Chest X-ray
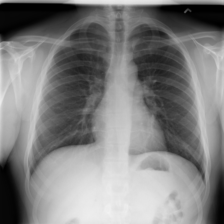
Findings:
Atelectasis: negative
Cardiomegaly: negative
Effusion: negative
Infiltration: negative
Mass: negative
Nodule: negative
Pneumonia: negative
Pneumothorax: negative
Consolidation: negative
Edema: negative
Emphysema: negative
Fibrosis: negative
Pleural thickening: negative
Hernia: negative